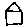
Label: house